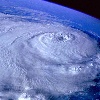
Label: cloud